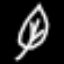
Label: leaf